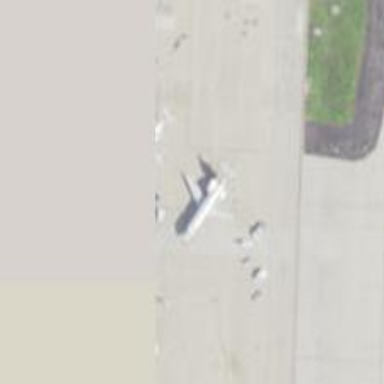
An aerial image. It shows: Airport gate.